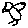
Label: bird